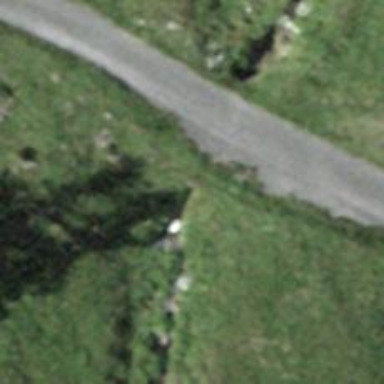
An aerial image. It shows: Culvert tunnel.